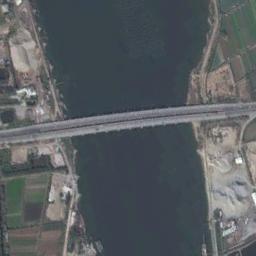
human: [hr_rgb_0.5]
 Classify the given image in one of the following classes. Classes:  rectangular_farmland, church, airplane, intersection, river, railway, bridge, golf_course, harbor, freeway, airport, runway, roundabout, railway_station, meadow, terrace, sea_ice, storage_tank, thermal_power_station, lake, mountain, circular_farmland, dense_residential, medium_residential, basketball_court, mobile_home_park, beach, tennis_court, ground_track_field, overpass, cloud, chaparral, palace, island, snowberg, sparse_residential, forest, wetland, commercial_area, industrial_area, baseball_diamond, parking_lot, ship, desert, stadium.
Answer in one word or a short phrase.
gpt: bridge